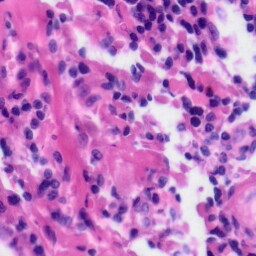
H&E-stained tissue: Tonsil